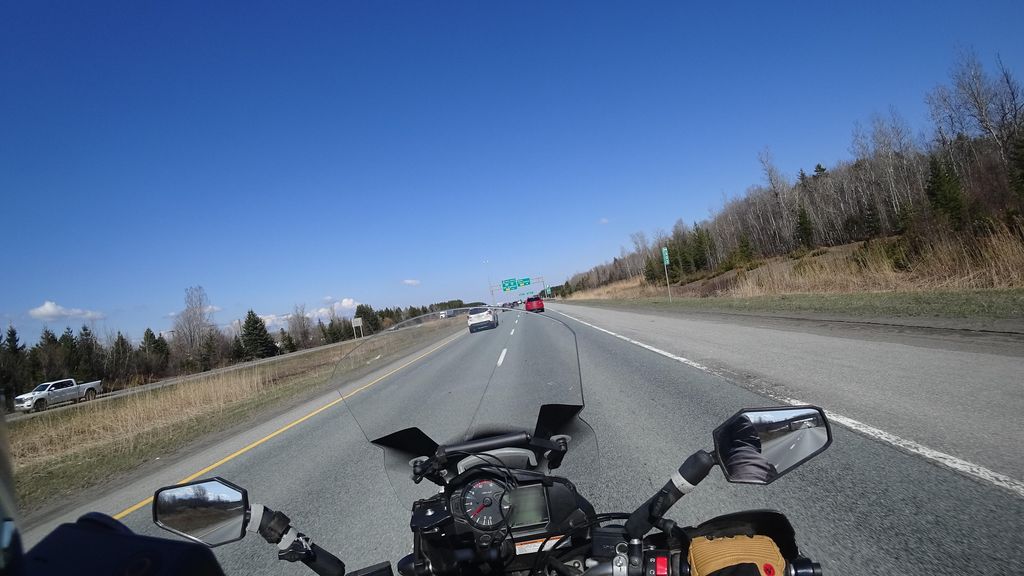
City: quebec_city